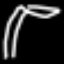
Label: palm tree